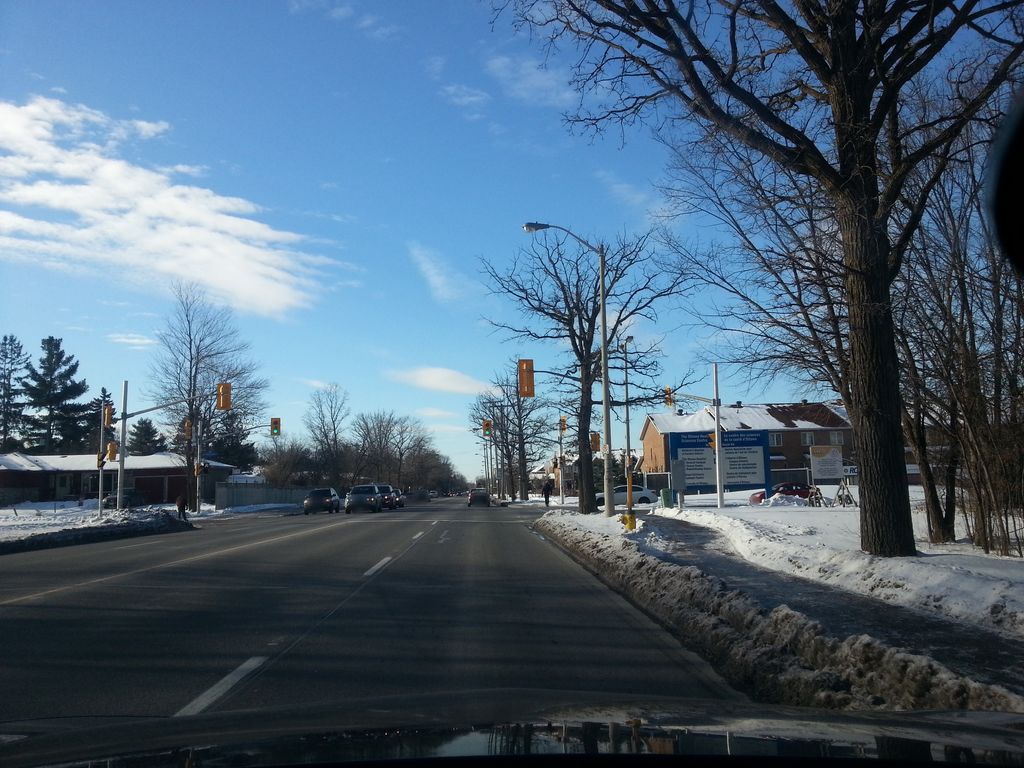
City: ottawa-gatineau